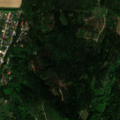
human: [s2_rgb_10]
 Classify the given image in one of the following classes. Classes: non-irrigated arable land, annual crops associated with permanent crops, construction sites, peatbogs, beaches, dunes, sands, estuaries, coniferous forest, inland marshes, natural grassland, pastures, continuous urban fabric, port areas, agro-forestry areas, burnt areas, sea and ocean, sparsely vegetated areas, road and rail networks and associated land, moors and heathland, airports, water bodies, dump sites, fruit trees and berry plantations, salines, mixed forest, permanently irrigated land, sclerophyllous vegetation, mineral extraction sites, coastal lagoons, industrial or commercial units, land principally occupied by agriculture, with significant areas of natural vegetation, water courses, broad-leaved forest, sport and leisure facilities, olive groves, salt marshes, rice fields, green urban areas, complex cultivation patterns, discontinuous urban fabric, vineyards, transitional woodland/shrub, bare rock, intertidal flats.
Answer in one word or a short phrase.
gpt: discontinuous urban fabric, non-irrigated arable land, land principally occupied by agriculture, with significant areas of natural vegetation, coniferous forest, mixed forest